Interaction volume radius: 5 \u00c5
Interaction volume height: 10 \u00c5
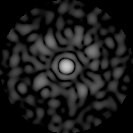
Disorder parameter: 0.8733